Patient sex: M
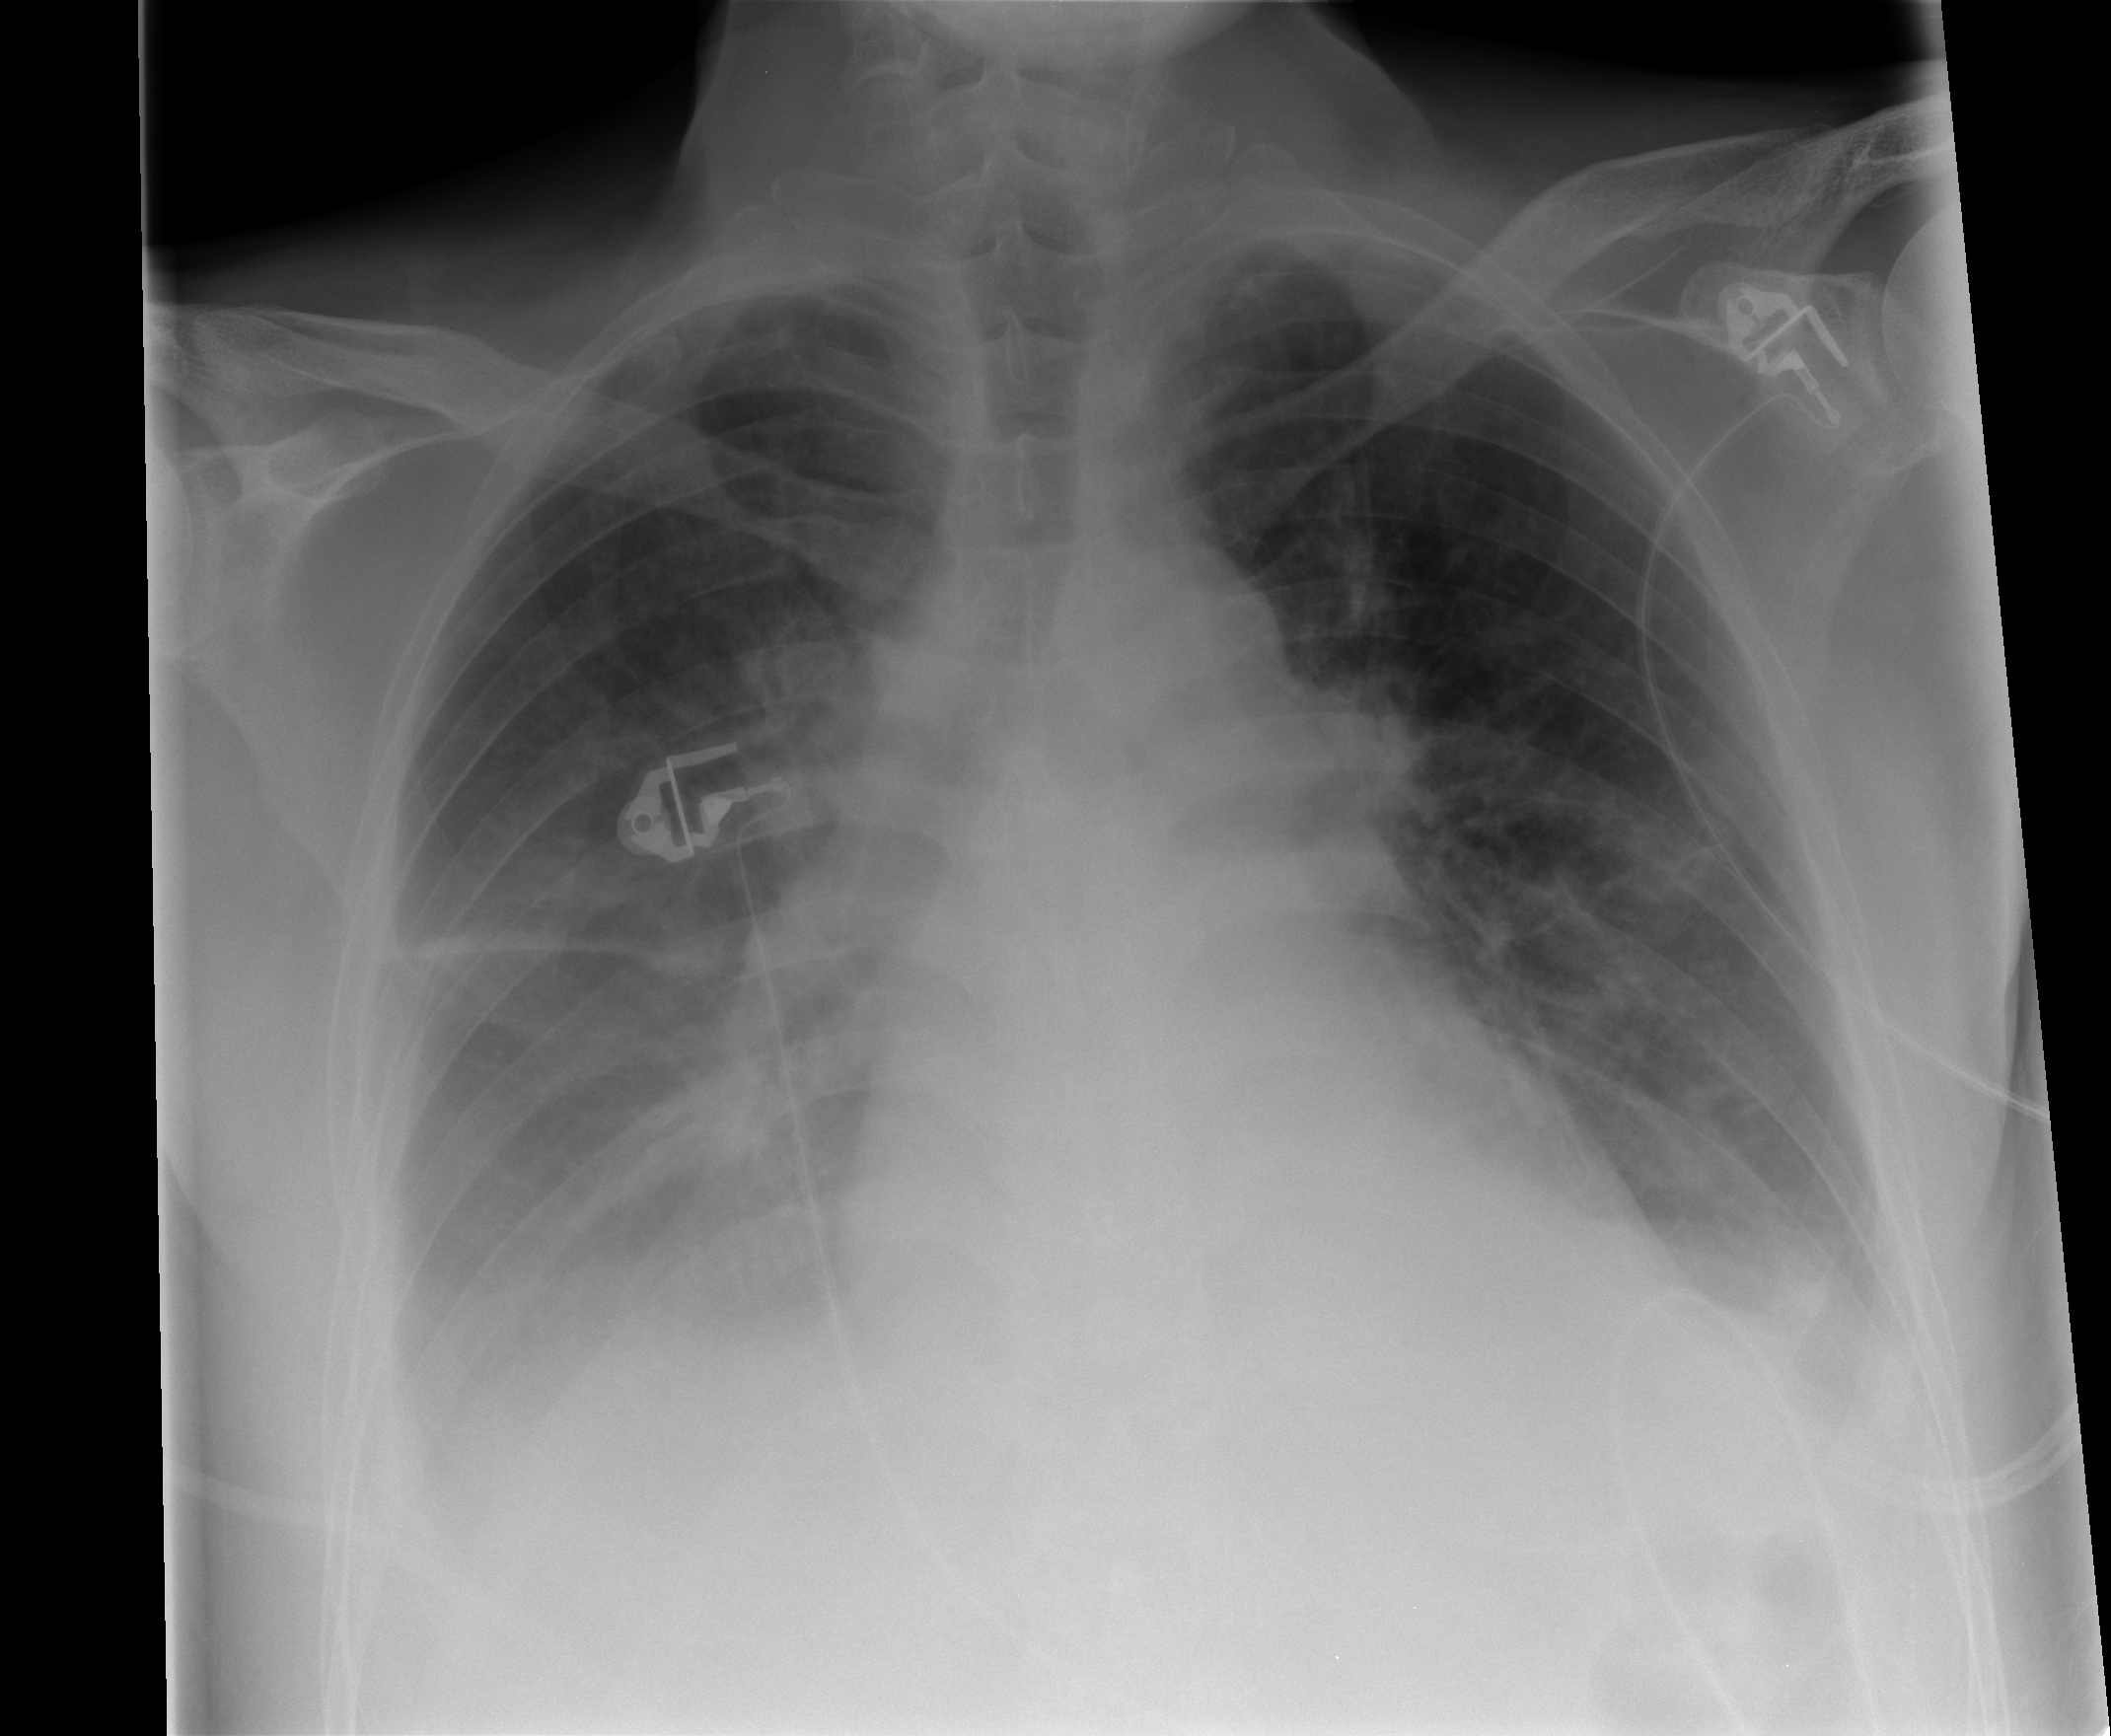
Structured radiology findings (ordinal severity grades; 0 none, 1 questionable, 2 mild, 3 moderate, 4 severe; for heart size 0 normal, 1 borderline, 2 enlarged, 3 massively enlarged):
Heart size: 0
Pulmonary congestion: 2
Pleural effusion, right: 2
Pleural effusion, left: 2
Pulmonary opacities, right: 2
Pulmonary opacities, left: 2
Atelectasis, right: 2
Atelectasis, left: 2